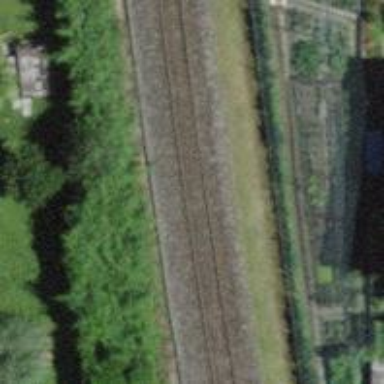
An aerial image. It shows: Narrow-gauge railway with electrified contact line.